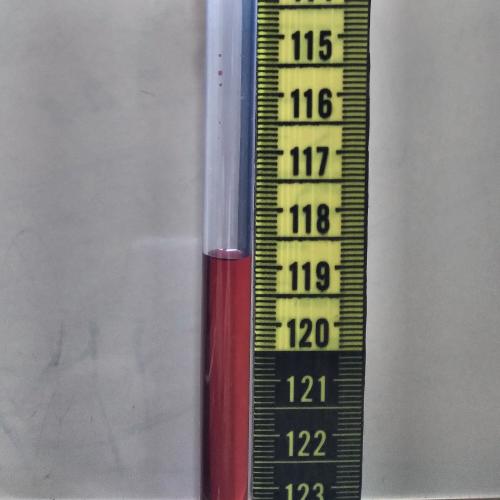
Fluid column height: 118.9 cm